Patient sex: M
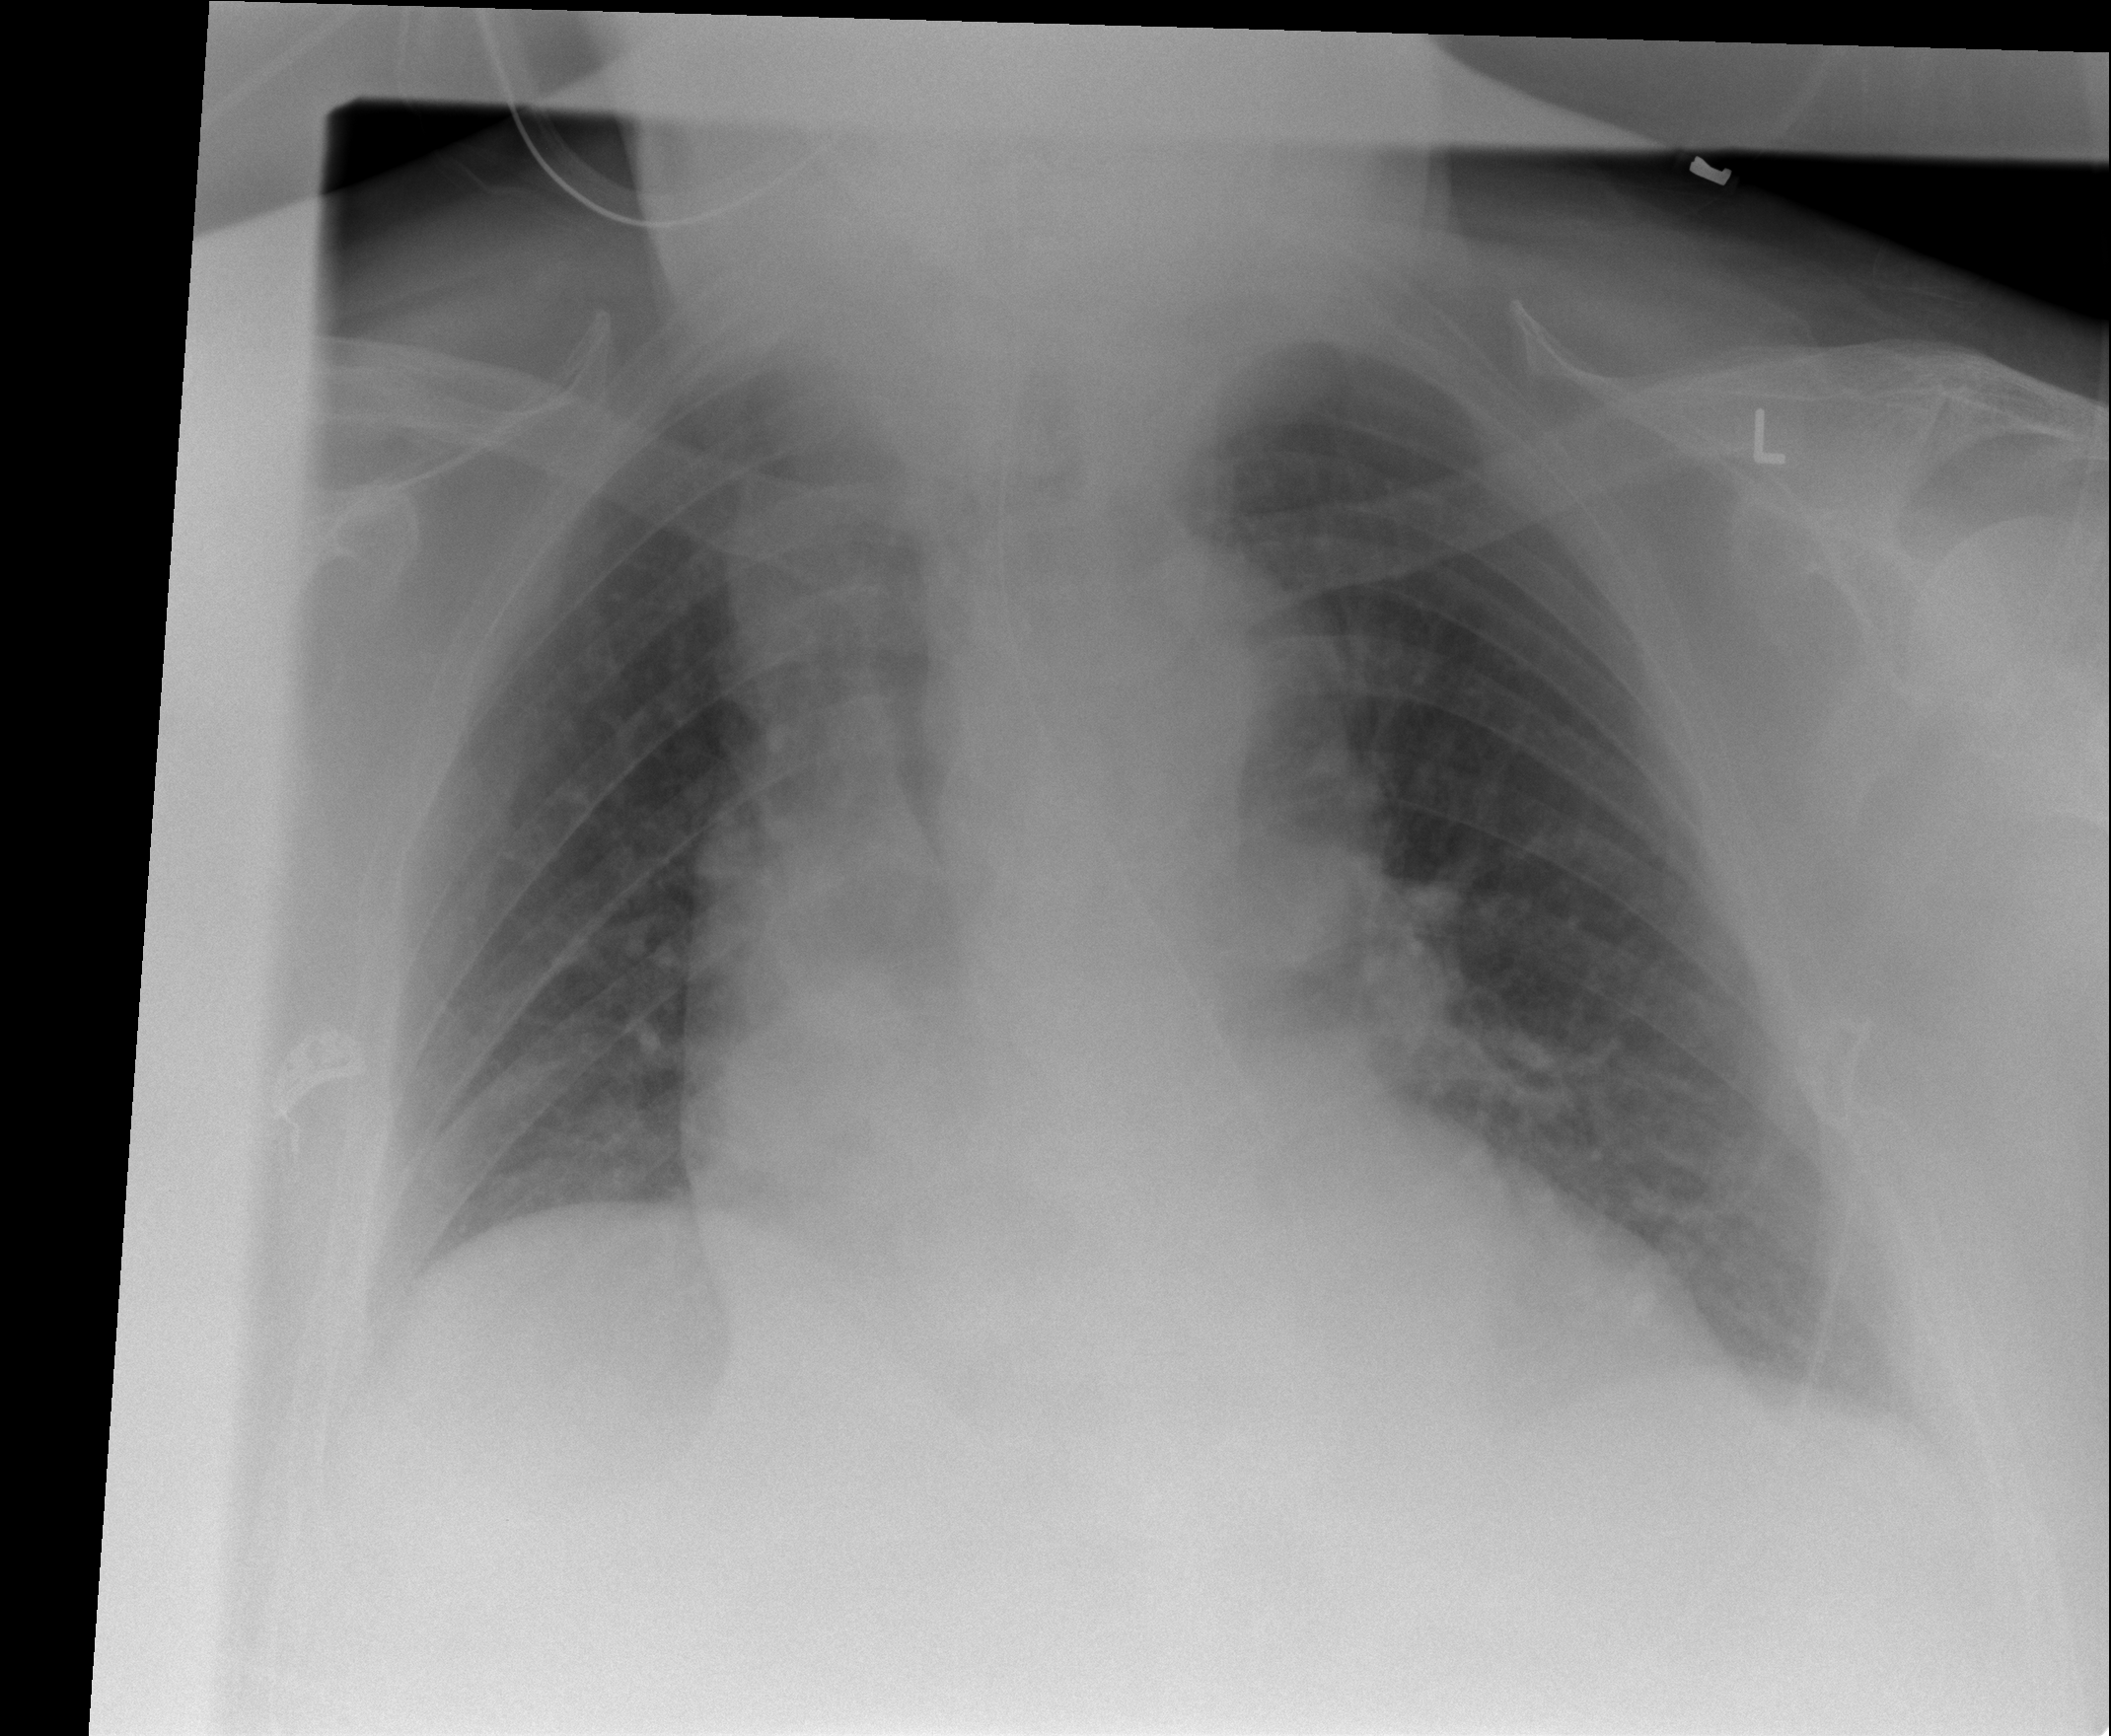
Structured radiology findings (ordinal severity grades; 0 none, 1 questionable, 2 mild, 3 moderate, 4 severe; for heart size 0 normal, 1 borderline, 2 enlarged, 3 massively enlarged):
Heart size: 2
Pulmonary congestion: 2
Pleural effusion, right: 0
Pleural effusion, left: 0
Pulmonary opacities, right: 0
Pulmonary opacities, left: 0
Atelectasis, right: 2
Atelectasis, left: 2